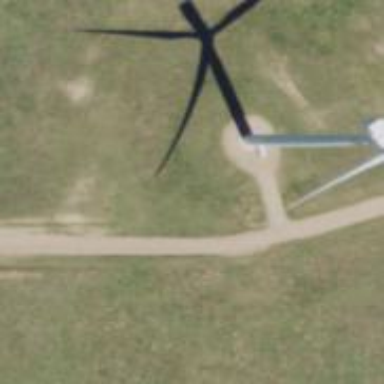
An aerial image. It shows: Wind generator with horizontal axis. The generator is wind turbine.